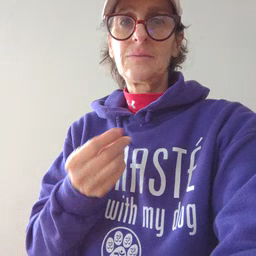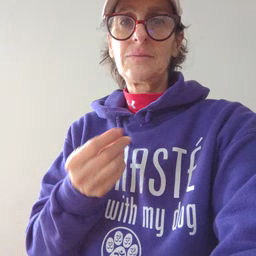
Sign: wet